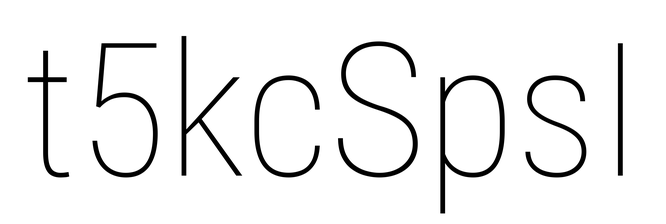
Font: Roboto_Condensed_Thin